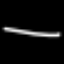
Label: line